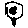
Label: cloud